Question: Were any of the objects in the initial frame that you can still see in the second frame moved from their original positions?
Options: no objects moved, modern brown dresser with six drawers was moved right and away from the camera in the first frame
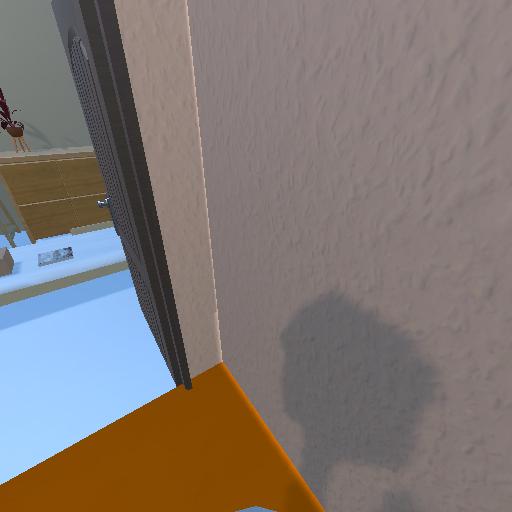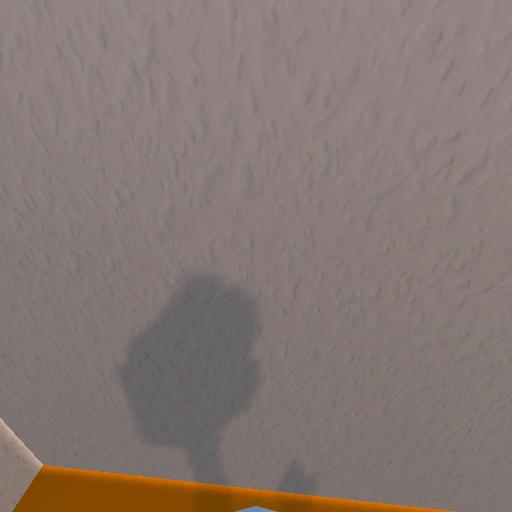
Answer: no objects moved